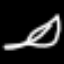
Label: leaf